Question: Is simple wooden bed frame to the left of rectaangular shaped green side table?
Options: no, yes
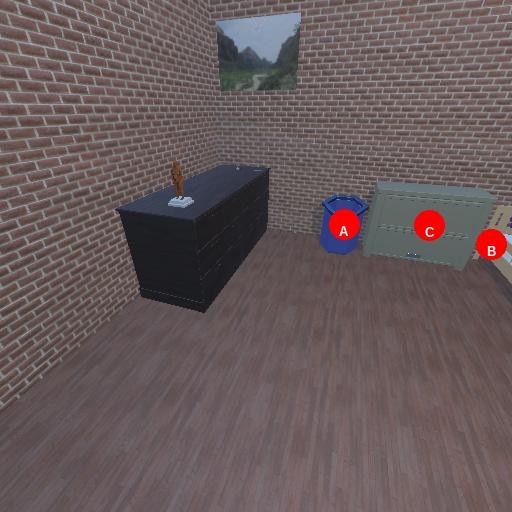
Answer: no